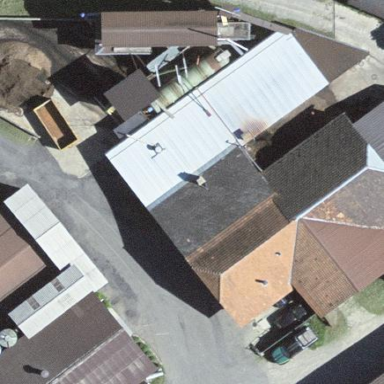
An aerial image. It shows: Farm building.